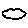
Label: cloud